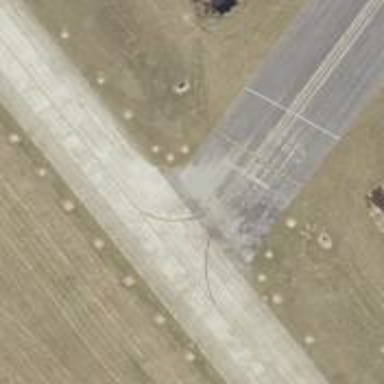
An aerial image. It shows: View of taxiway at the airport.